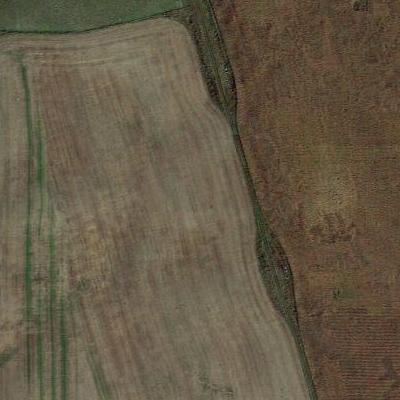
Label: bField